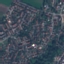
Label: Residential